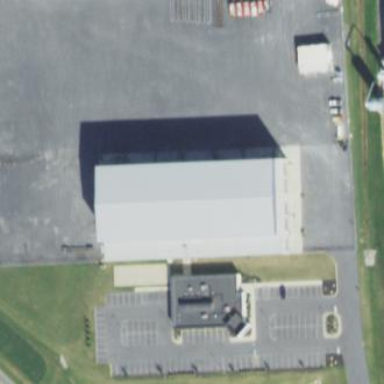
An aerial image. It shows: Building.